Question: According to the <URL>, capabilities must be declared when an application requires programmatic access to certain user resources such as the Videos Library.
<URL> also states: 'All Windows Phone capabilities are not available for apps being developed specifically for Windows 10 Insider Preview'.
I am building a Universal Windows Application for Windows 10 and I would like to register the capability to access the videos library in my package.appmanifest file. However, when I do so I receive an error:
'The 'Name' attribute is invalid - The value 'videosLibrary' is invalid according to its datatype 'http://schemas.microsoft.com/appx/manifest/types:ST_Capability_Foundation''
Unfortunately, if I follow the link in the error message the page simply displays:
'The resource you are looking for has been removed, had its name changed, or is temporarily unavailable.'
Here is a screenshot of the code (note that the other capabilites work correctly):

Is it currently not possible to register capabilites for applications being developed for Windows 10 or am I missing something obvious?
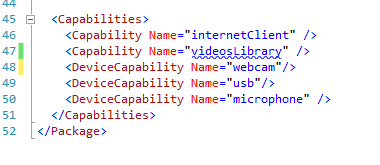
Answer: I found the answer <URL>.
Basically you need to use
'<uap:Capability Name="VideosLibrary" />'
instead of
'<Capability Name="VideosLibrary" />'.